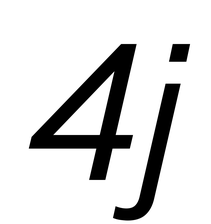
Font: InstrumentSans-Italic_Italic